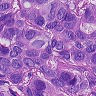
Metastatic tissue present: yes